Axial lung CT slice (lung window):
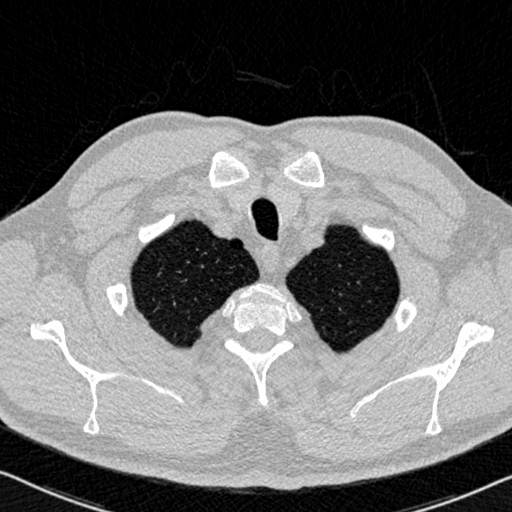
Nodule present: no